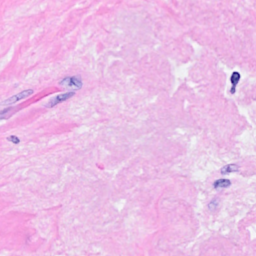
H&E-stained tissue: Breast